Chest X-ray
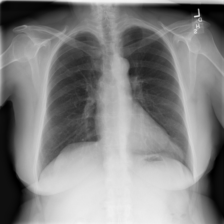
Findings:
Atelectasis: negative
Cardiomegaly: negative
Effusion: negative
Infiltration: negative
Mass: negative
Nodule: negative
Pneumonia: negative
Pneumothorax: negative
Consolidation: negative
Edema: negative
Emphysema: negative
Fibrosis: negative
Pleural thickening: negative
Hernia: negative